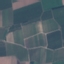
Land use / land cover: PermanentCrop